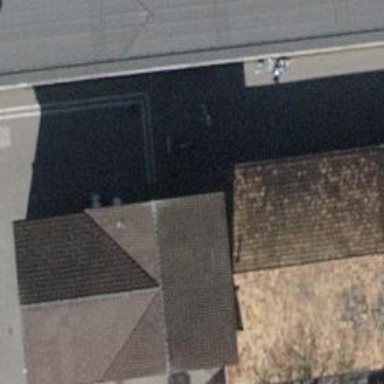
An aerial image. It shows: Train station building.